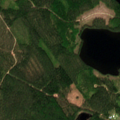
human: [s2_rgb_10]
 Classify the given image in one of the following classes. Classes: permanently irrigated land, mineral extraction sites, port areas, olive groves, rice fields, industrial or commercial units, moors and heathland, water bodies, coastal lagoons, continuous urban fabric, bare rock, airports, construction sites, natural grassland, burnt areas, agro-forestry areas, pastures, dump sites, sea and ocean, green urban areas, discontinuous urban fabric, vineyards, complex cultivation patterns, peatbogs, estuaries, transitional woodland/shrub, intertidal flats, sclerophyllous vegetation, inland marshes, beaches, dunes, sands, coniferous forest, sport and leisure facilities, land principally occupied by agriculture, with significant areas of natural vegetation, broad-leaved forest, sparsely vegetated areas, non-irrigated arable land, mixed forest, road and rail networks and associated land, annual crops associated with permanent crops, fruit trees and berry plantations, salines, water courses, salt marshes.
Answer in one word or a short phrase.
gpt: coniferous forest, water bodies